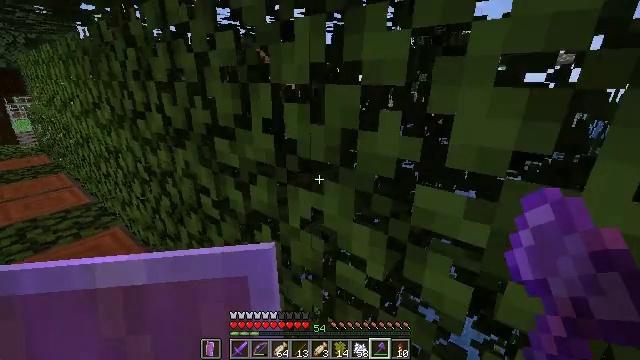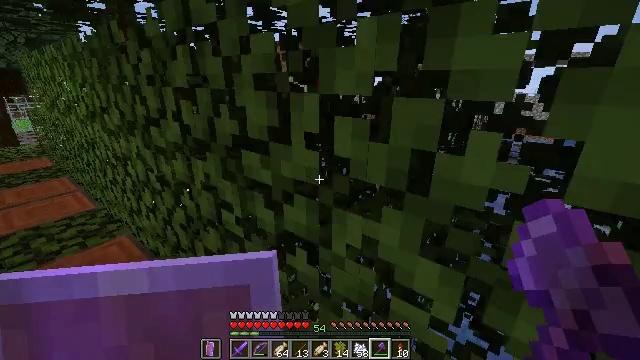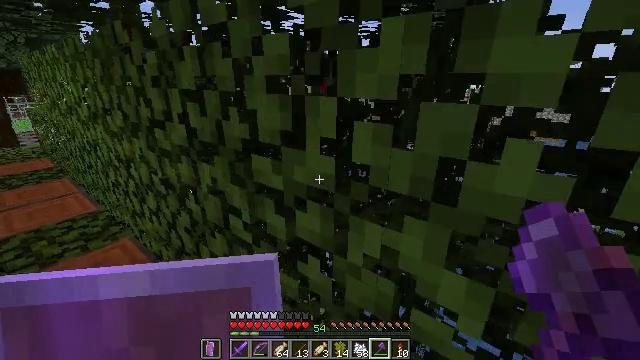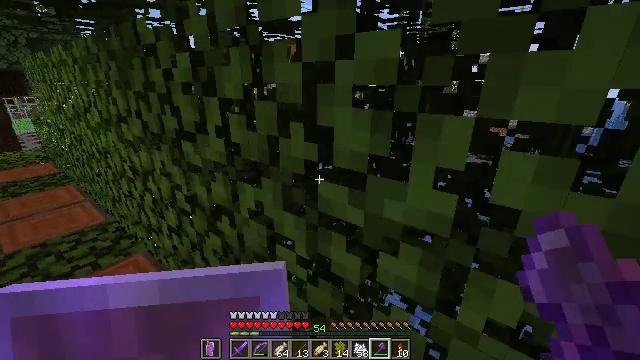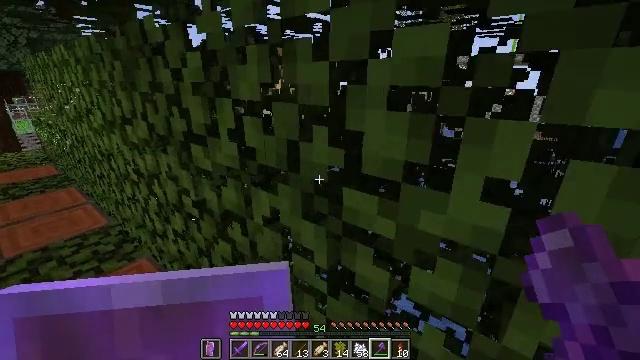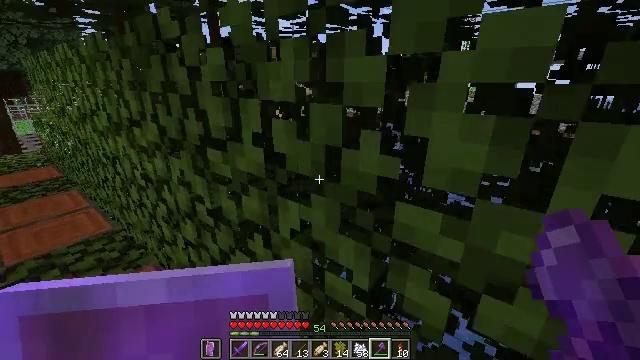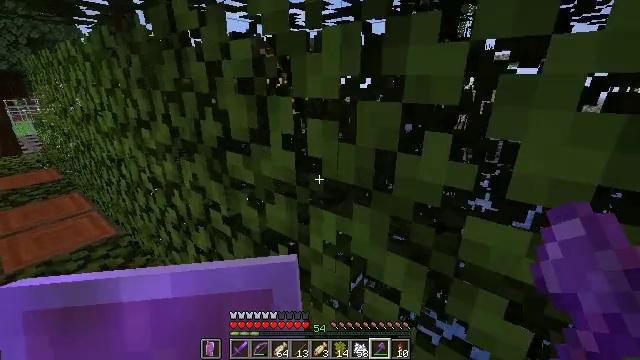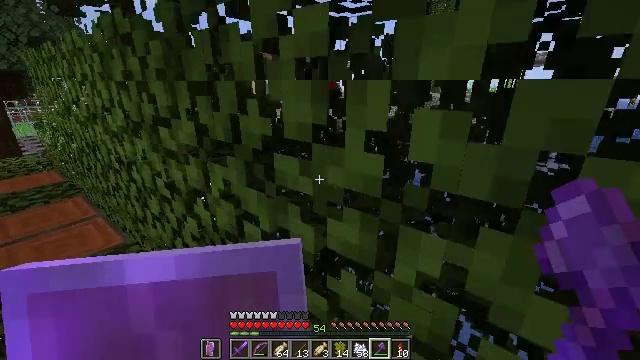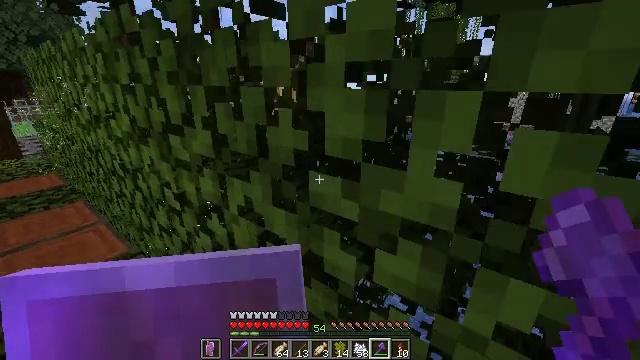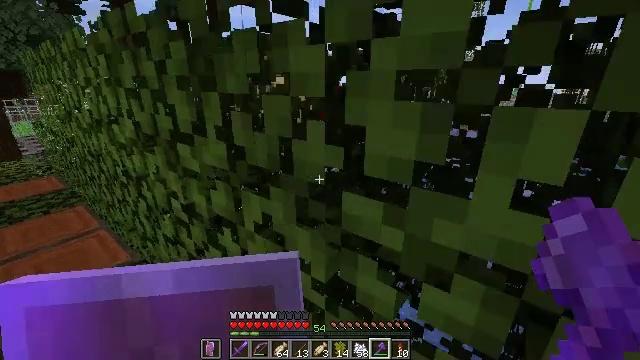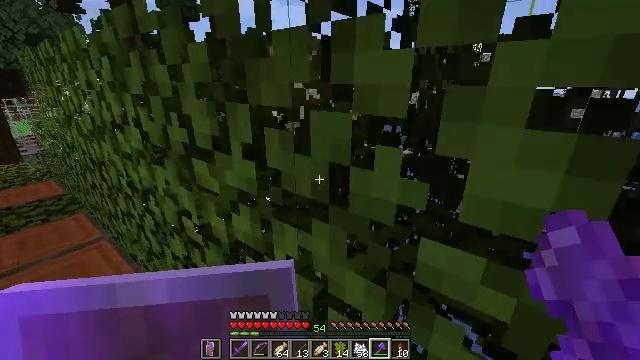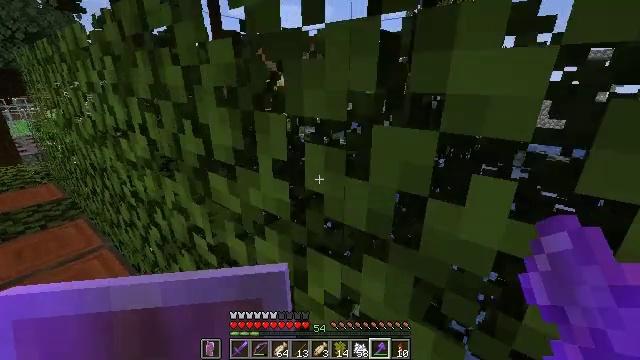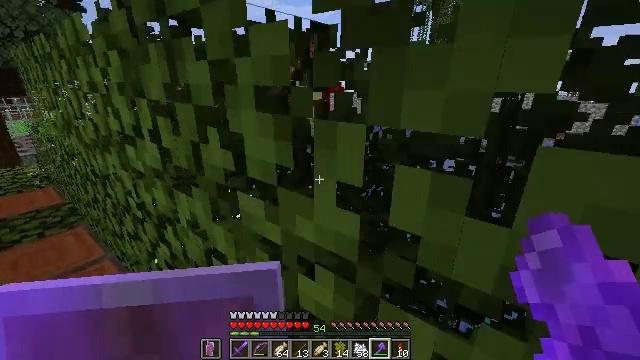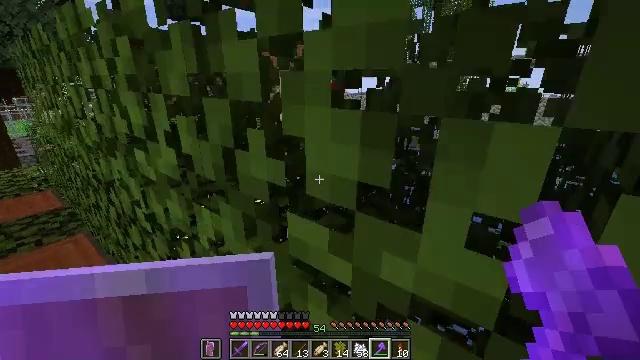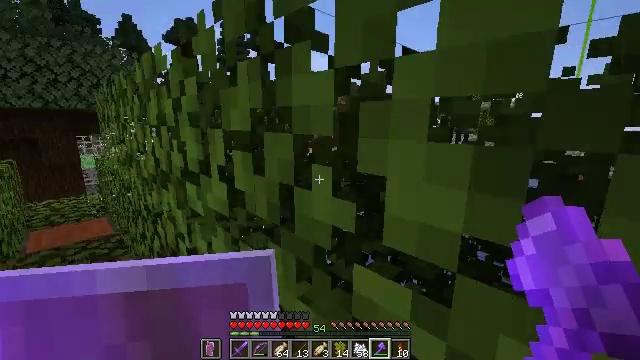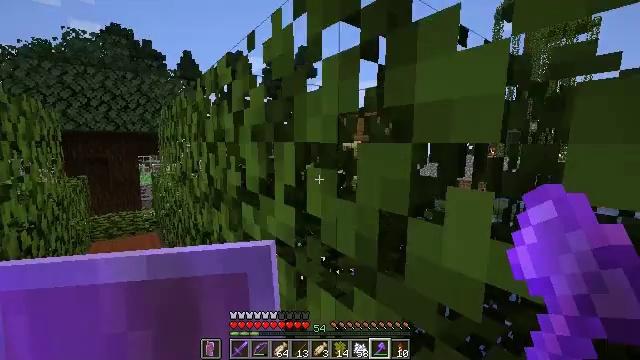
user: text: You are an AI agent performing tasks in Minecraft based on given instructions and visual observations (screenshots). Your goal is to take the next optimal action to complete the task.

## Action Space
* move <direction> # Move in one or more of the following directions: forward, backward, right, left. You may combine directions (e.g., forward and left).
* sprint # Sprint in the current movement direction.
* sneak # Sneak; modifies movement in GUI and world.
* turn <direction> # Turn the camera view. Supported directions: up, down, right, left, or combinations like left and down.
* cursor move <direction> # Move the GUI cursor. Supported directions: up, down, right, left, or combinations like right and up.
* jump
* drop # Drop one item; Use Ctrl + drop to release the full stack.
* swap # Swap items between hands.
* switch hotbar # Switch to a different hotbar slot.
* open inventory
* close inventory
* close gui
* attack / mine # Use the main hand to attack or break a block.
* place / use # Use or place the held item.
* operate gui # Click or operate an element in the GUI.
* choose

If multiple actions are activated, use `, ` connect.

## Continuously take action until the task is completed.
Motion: motion action
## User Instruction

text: Mine acacia log from the tree's trunk.
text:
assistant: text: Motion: move left
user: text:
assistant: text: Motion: move left
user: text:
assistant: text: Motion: move forward and move left
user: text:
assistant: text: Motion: move forward and move left
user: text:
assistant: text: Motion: move forward and move left
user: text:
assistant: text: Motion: move forward and move left
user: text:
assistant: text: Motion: move forward and move left
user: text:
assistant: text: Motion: move forward and move left
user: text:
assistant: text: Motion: move forward and move left
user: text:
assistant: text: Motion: move forward and move left
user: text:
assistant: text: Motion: move forward and move left
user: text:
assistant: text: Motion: move forward and move left
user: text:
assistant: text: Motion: move forward and move left
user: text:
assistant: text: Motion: move forward and move left, turn left and up
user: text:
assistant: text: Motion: move forward and move left, turn left and up
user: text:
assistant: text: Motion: move forward and move left
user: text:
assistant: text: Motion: move forward and move left
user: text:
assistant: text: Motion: move forward and move left, turn left and down
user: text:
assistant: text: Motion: move forward and move left, turn left and down
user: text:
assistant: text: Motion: move forward and move left
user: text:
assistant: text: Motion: move forward and move left
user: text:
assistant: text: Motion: move forward and move left
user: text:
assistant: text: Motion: move forward
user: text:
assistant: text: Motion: move forward
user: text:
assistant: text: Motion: move forward, turn left and down
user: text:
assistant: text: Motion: move forward, turn left and down
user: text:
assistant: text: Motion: move forward
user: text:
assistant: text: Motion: move forward
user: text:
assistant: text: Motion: move forward
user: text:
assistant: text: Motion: move forward, turn left and down